Interaction volume radius: 10 \u00c5
Interaction volume height: 25 \u00c5
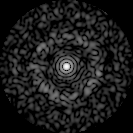
Disorder parameter: 0.8495